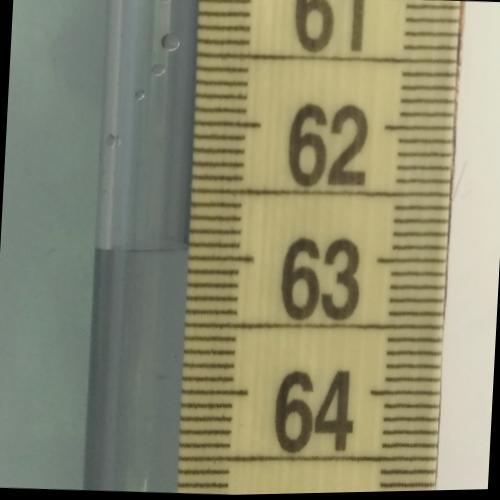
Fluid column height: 62.9 cm